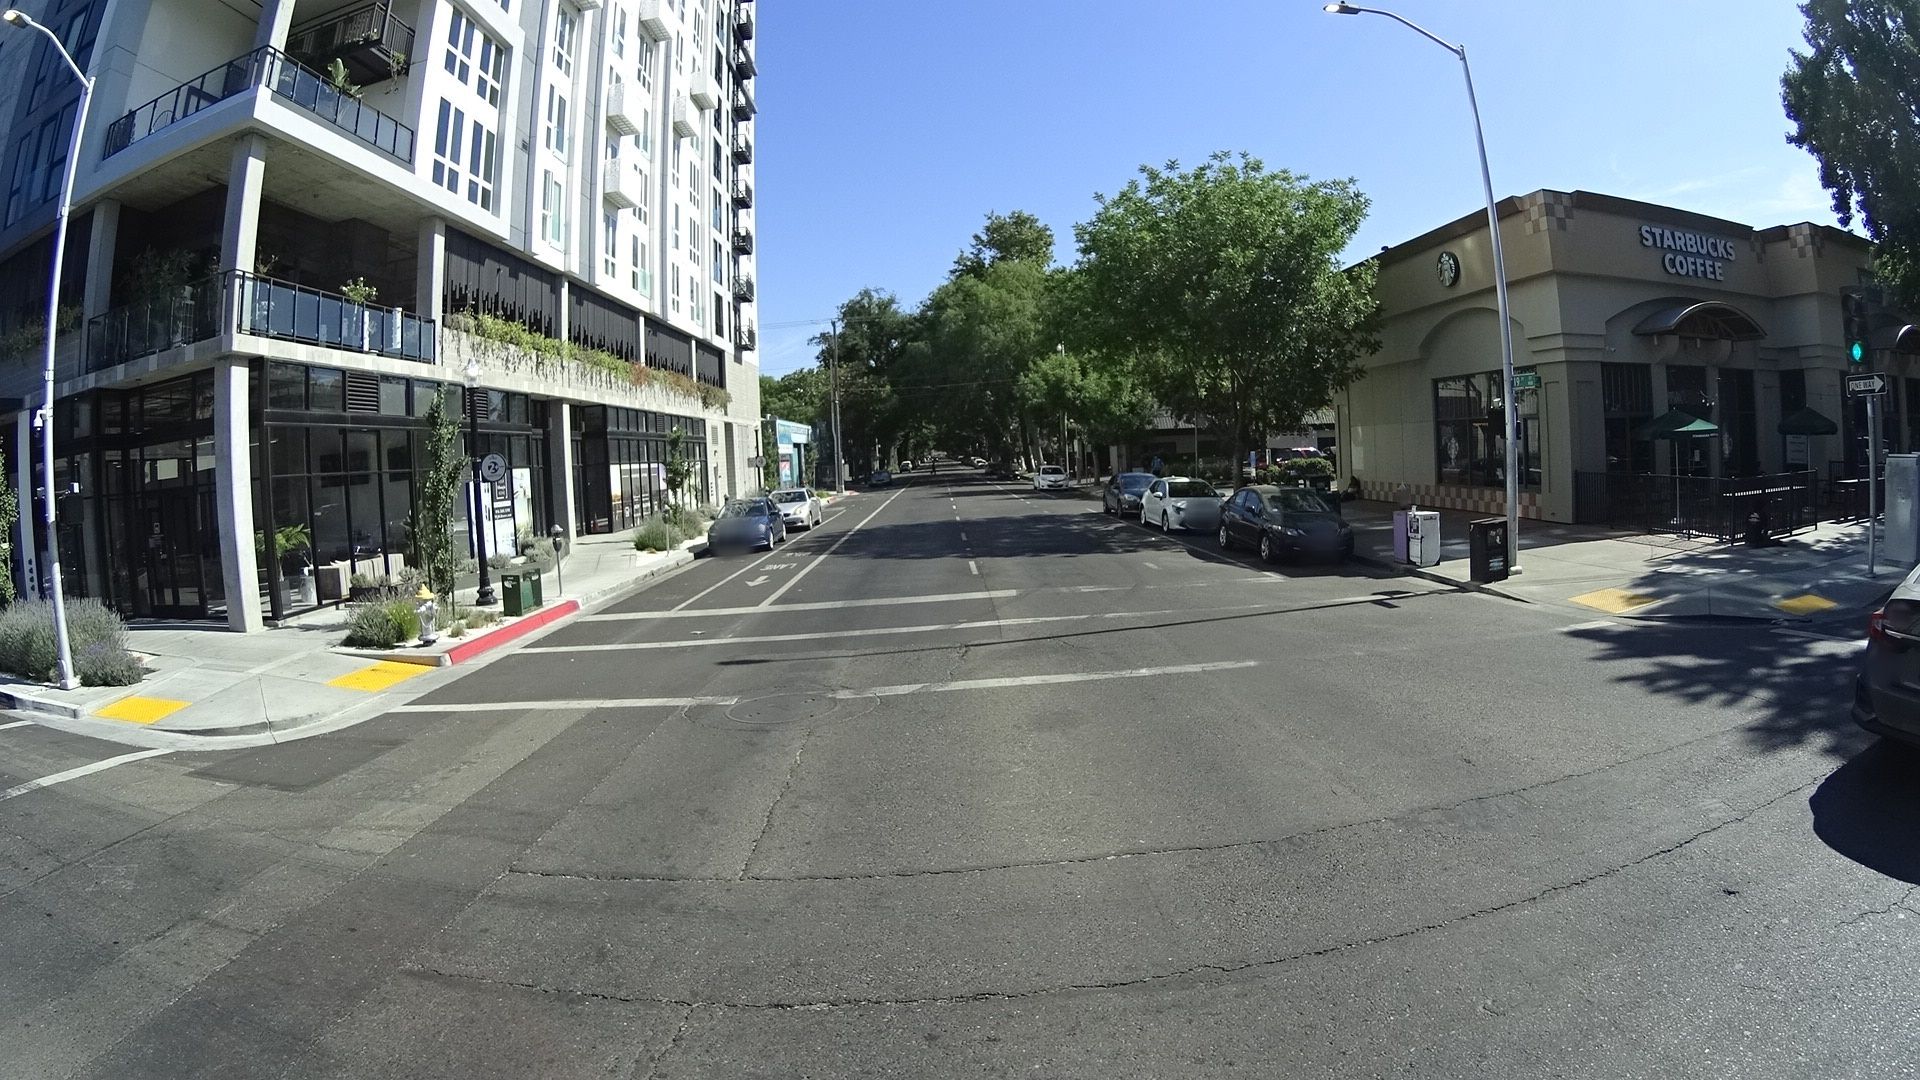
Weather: clear
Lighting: day
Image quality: good
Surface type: driving surface
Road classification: secondary
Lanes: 3
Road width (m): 7'
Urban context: urban centre
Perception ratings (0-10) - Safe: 8.42, Lively: 9.75, Beautiful: 8.42, Boring: 1.29, Depressing: 3.52, Wealthy: 8.32